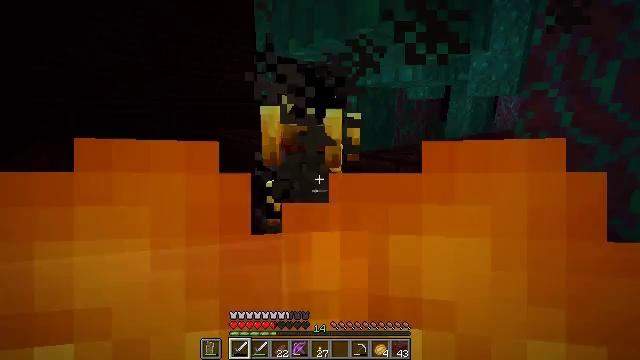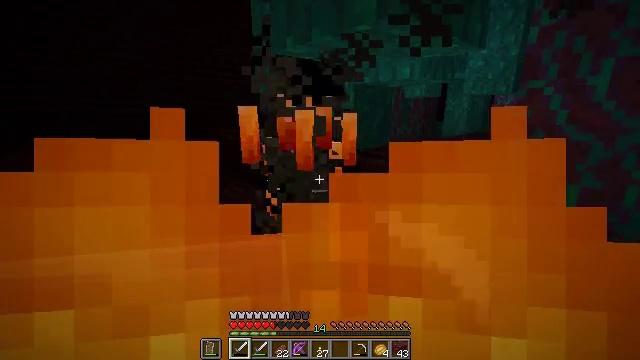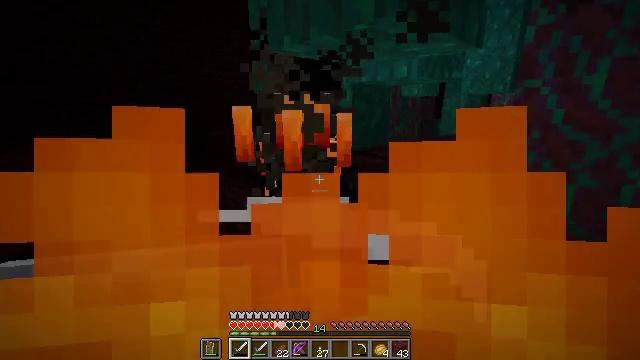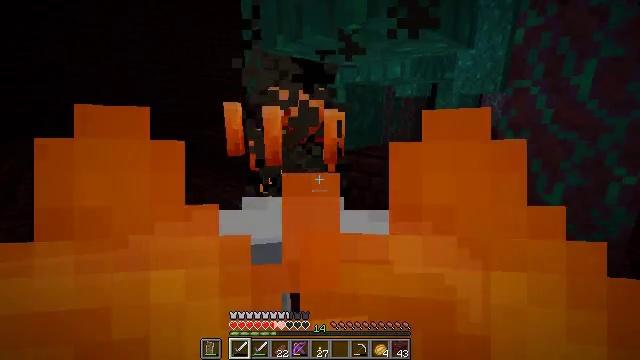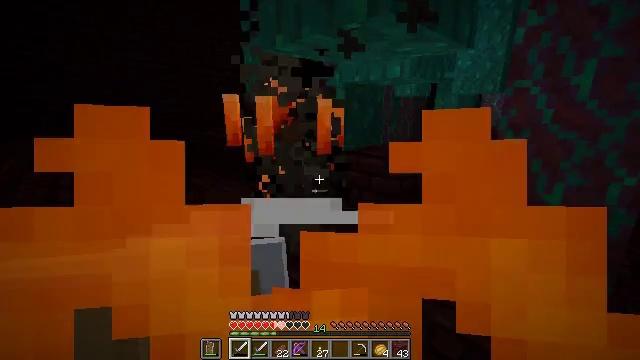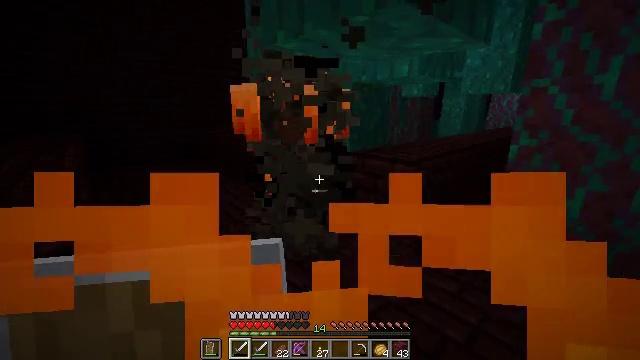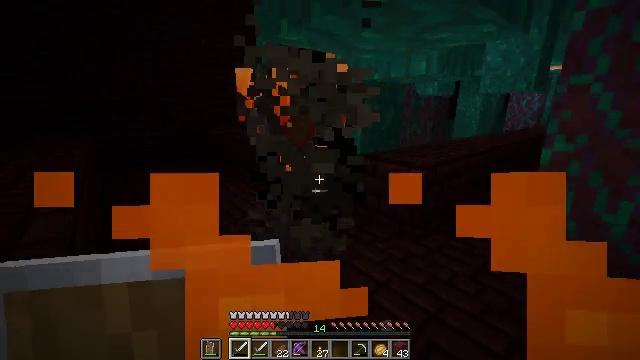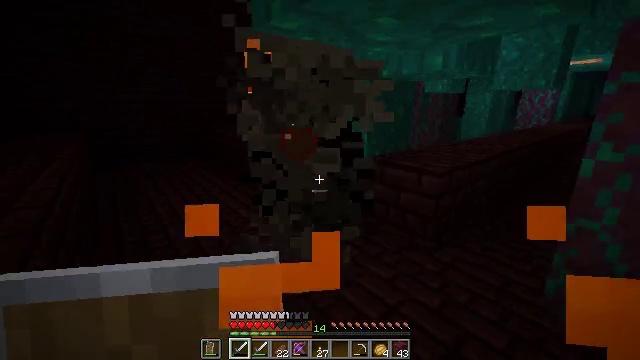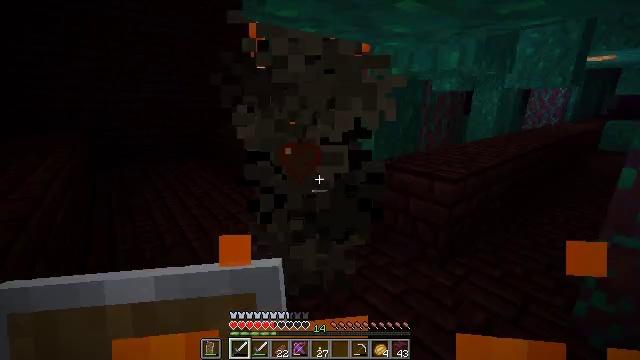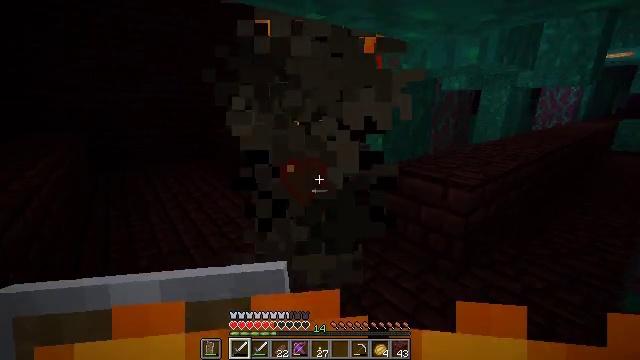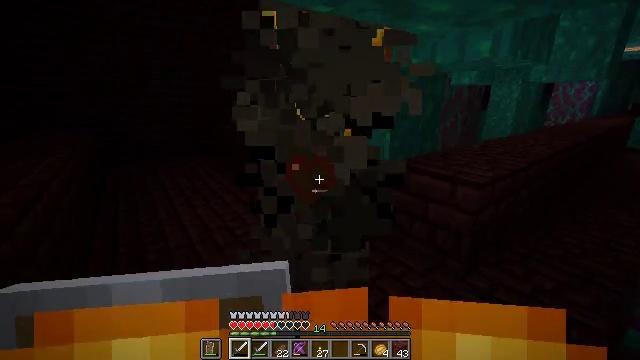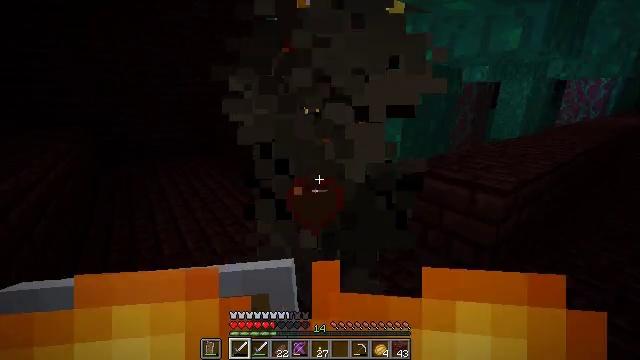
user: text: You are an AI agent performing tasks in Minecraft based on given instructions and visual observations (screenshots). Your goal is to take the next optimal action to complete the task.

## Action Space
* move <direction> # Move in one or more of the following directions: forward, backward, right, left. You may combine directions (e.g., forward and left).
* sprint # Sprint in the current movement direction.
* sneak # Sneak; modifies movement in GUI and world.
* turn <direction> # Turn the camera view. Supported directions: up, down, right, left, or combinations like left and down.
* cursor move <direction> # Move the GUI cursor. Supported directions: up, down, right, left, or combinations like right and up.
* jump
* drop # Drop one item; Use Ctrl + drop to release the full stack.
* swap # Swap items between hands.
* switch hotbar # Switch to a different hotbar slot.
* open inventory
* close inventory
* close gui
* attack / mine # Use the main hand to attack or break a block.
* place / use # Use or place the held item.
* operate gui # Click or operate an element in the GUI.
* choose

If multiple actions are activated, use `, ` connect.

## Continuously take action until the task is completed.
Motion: motion action
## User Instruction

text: Kill Nether mobs.
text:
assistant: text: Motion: attack / mine
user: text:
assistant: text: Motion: attack / mine
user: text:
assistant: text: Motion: turn right, attack / mine
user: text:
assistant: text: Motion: move forward, attack / mine
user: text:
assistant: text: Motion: move forward, turn left, attack / mine
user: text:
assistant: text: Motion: move forward, turn left
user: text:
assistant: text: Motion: move forward, attack / mine
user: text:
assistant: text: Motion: move forward, attack / mine
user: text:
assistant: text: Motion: move forward
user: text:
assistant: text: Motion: move forward, turn left, attack / mine
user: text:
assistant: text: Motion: move forward, attack / mine
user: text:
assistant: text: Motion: no_op